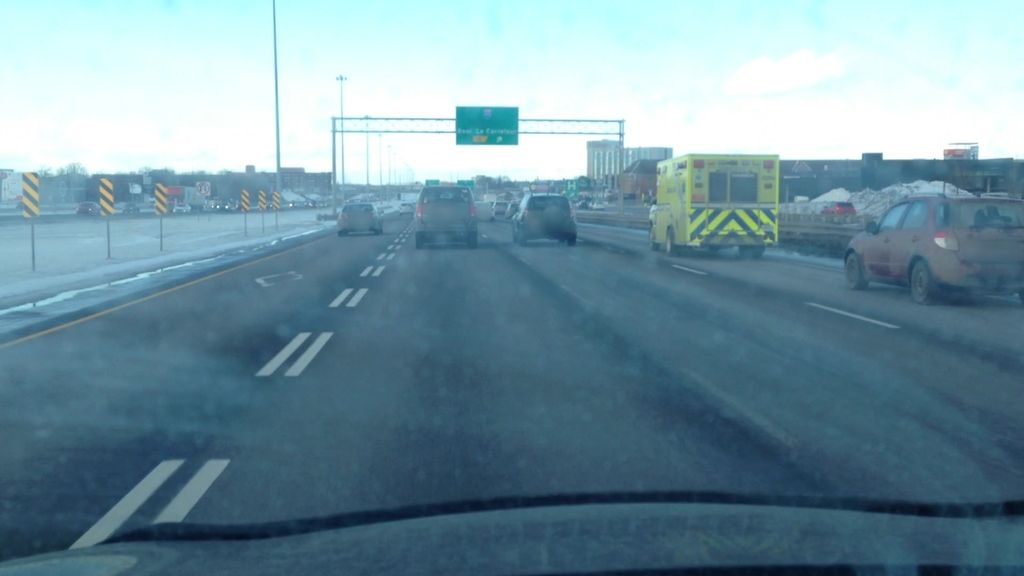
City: montreal